Interaction volume radius: 10 \u00c5
Interaction volume height: 20 \u00c5
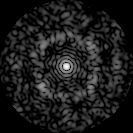
Disorder parameter: 0.7418